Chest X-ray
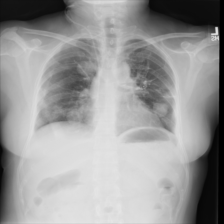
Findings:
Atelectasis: negative
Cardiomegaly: negative
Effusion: negative
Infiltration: negative
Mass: negative
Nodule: negative
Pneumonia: negative
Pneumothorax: negative
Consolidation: negative
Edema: negative
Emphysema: negative
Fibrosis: negative
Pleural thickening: negative
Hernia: negative